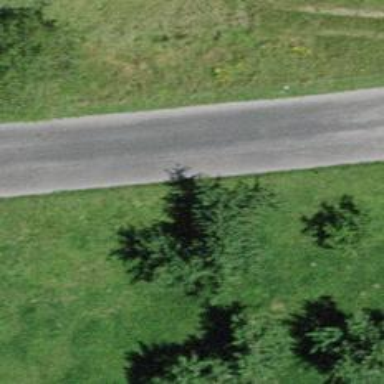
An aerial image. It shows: Tertiary road with asphalt surface.